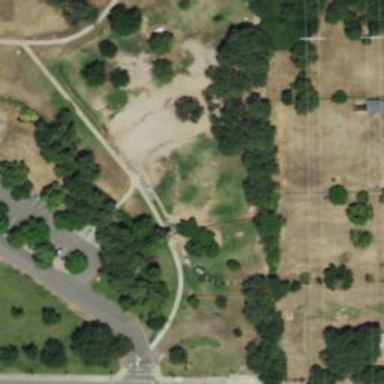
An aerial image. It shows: Dog park for leisure land.